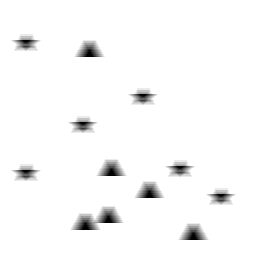
Squares: 0
Triangles: 6
Stars: 6
Total shapes: 12